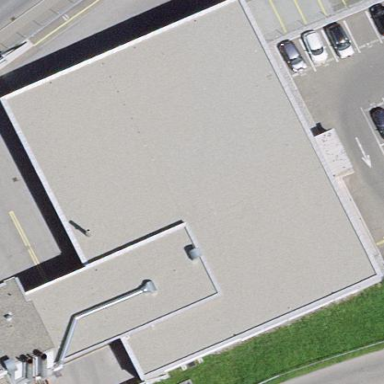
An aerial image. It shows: Industrial building.